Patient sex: F
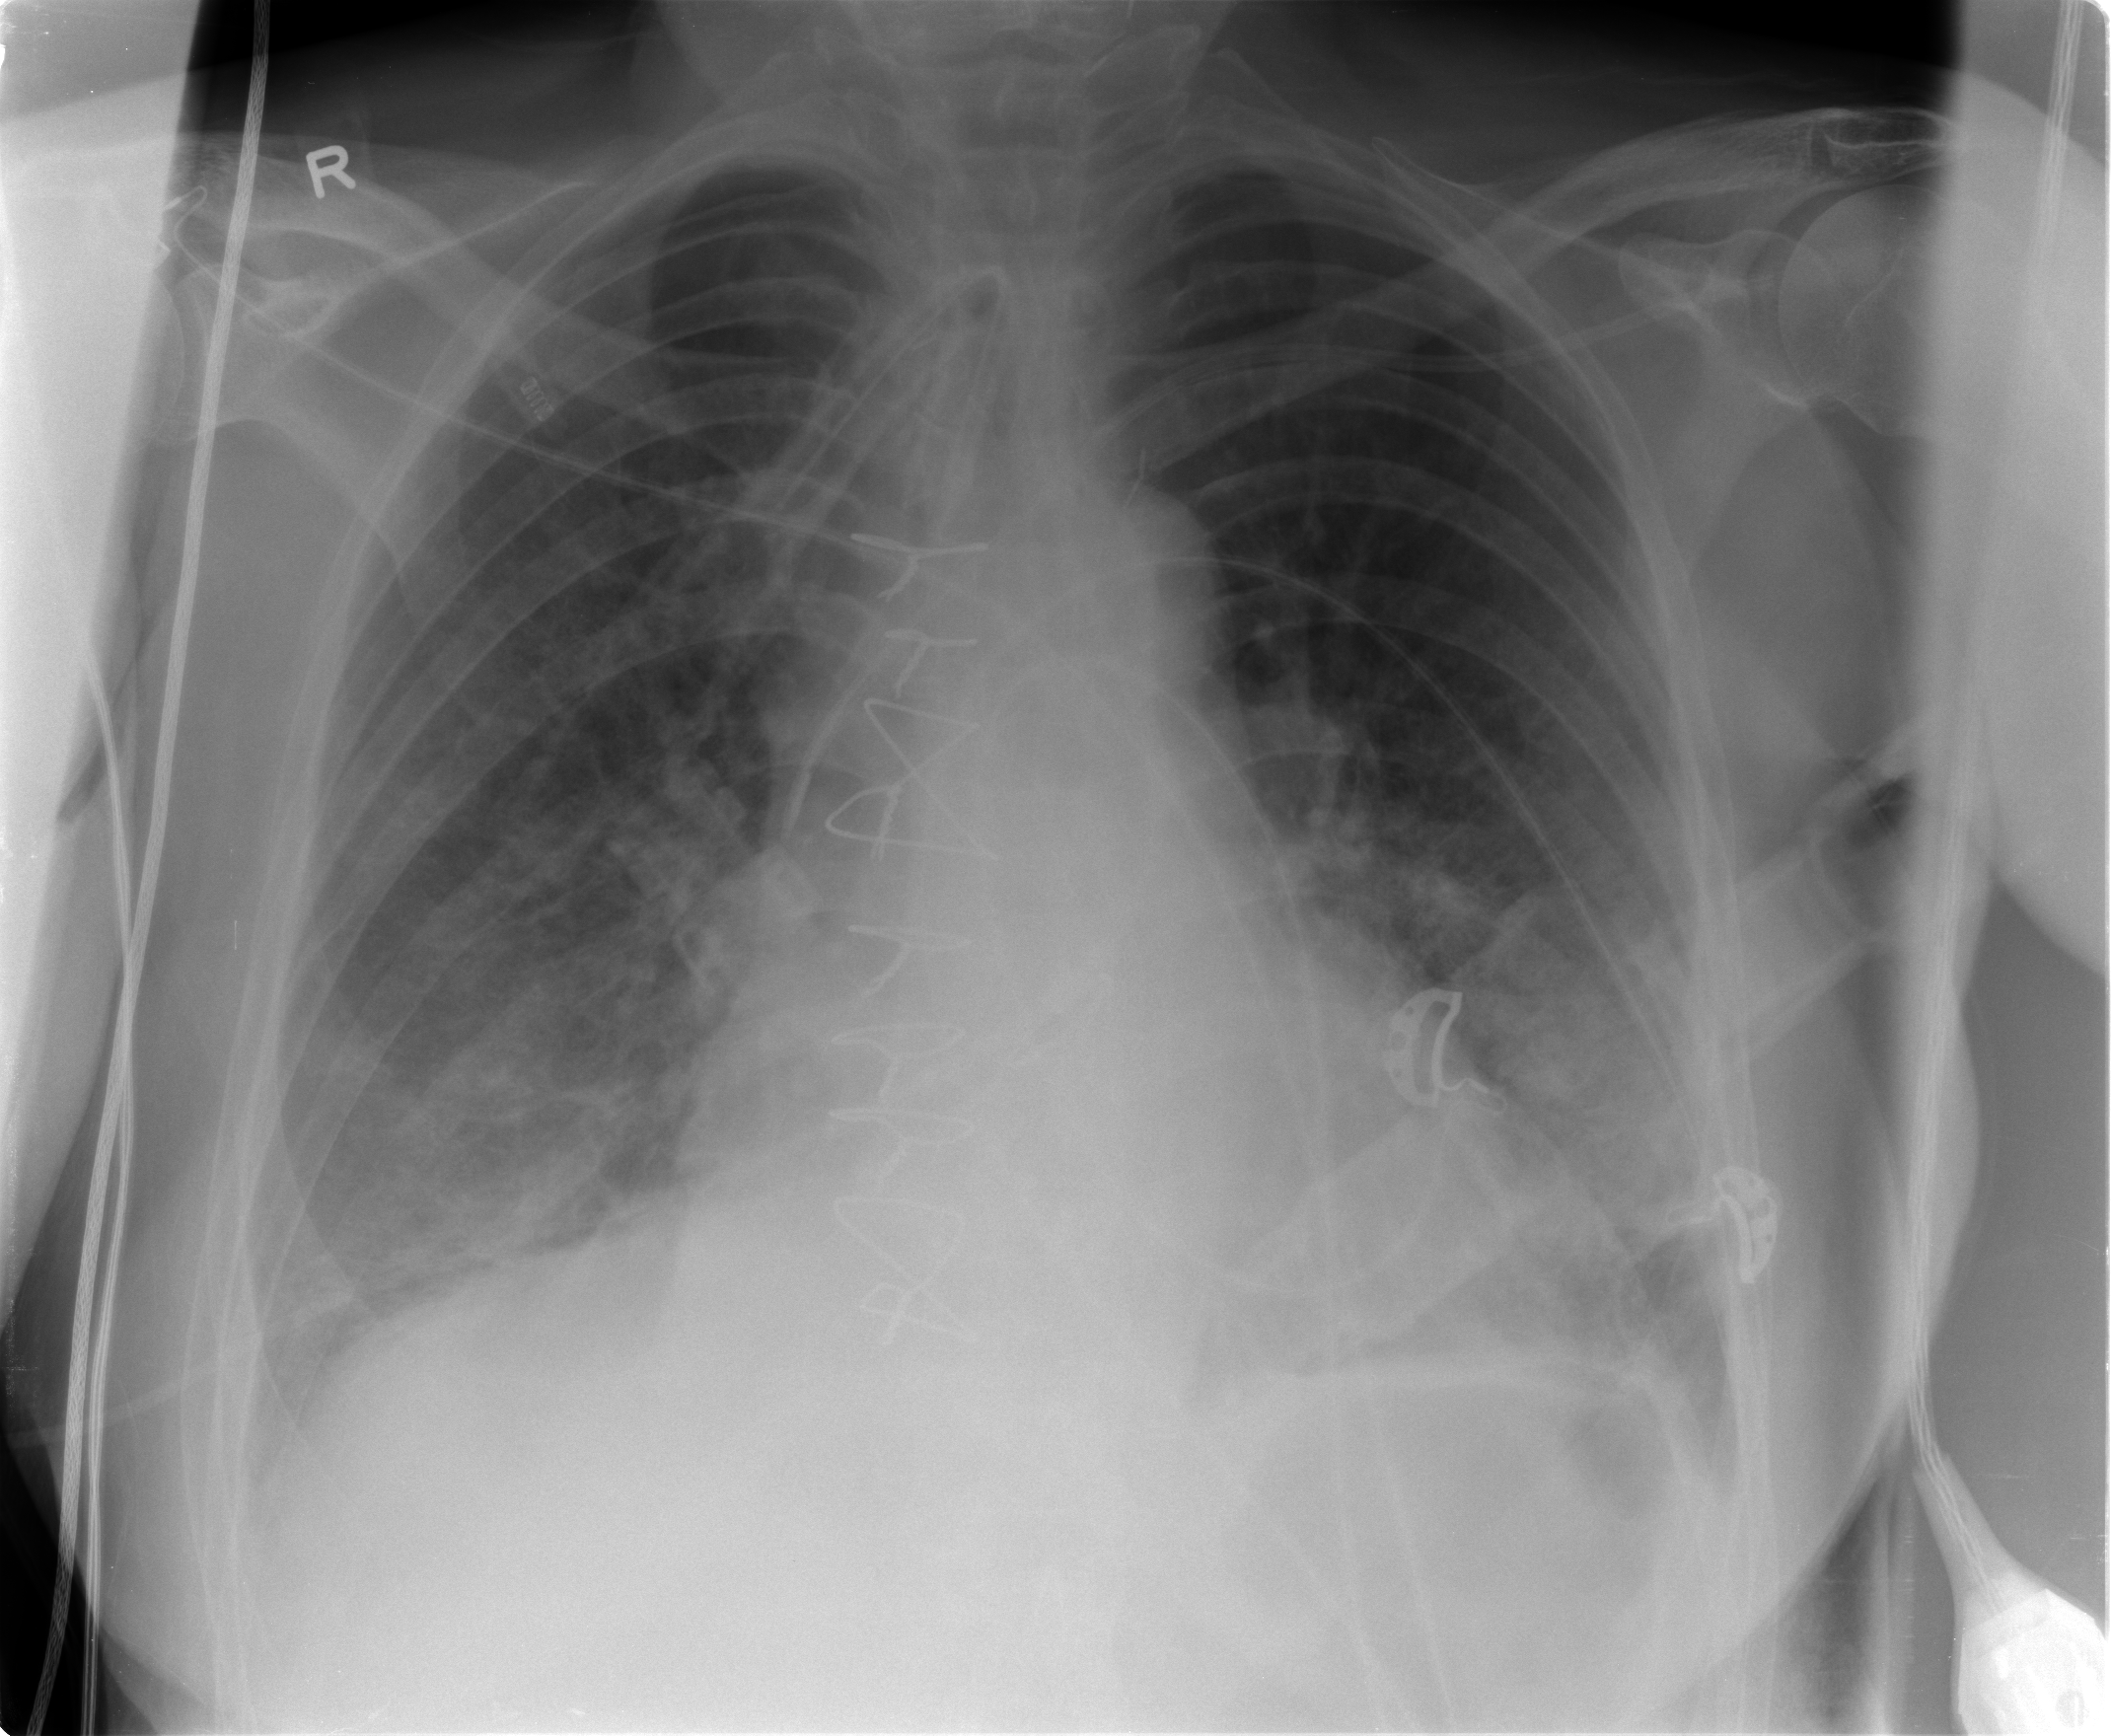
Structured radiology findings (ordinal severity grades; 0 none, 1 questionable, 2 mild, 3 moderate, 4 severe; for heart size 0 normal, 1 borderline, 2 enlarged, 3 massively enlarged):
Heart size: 2
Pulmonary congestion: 1
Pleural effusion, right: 1
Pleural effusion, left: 1
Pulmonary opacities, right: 1
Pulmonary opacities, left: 1
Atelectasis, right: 2
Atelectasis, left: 2